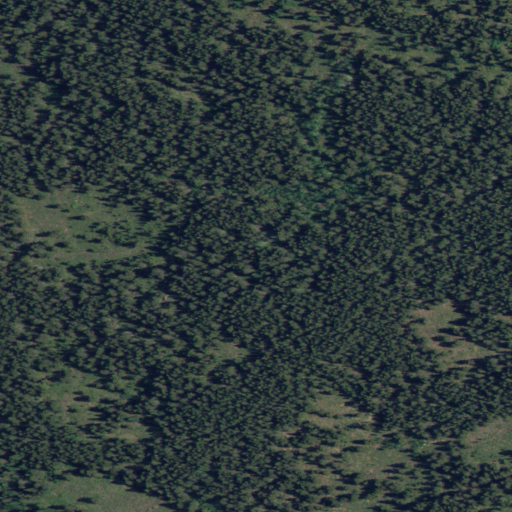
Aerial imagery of mountain in Idaho named Moose Creek Butte containing evergreen forest and shrub